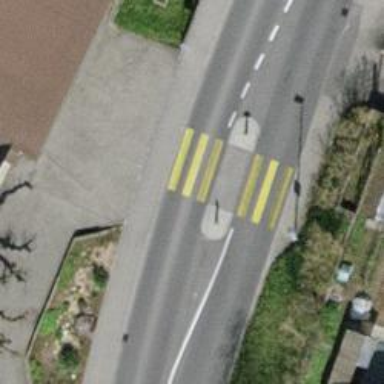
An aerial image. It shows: Uncontrolled crossing on the road.